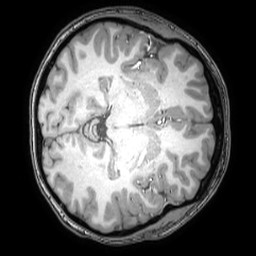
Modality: T1w
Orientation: axial
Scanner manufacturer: philips
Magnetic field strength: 3 T
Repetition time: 0.008 s
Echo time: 0.0035 s